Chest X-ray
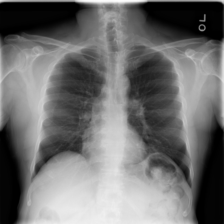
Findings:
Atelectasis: negative
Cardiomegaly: negative
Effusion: negative
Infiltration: negative
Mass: negative
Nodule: negative
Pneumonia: negative
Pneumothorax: negative
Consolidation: negative
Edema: negative
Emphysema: negative
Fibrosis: negative
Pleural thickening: negative
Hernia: negative